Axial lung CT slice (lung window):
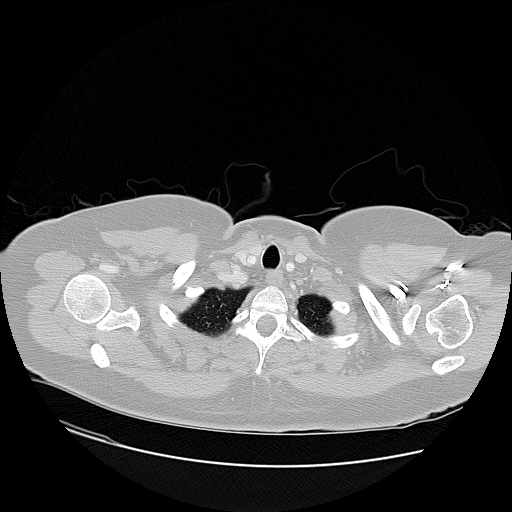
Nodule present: no